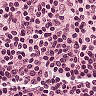
Metastatic tissue present: no